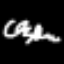
Label: squiggle